Question: My folder hierarchy for the pages are (They are all in the same folder):
'''
Site.Master
Default.aspx
find_provider.aspx
provider.aspx
'''
I have a 'Web.sitemap' page set up:
'''
<?xml version="1.0" encoding="utf-8" ?>
<siteMap xmlns="http://schemas.microsoft.com/AspNet/SiteMap-File-1.0" >
<siteMapNode url="~/Default.aspx" title="Home" description="Homepage">
<siteMapNode url="~/find_provider.aspx" title="Provider" description="Search for provider">
<siteMapNode url="~/provider.aspx" title="Profile" description="Shows each provider profile" />
</siteMapNode>
</siteMapNode>
</siteMap>
'''
I am calling in my MasterPage:
'''
<div id="navigation">
<ul>
<li><asp:HyperLink runat="server" ID="lnkHome" NavigateUrl="~/Default.aspx">Home</asp:HyperLink></li>
<asp:Repeater runat="server" ID="menu" DataSourceID="SiteMapDataSource1">
<ItemTemplate>
<li>
<asp:HyperLink ID="HyperLink1" runat="server" NavigateUrl='<%# Eval("Url") %>'><%# Eval("Title") %></asp:HyperLink>
</li>
</ItemTemplate>
</asp:Repeater>
</ul>
<asp:SiteMapDataSource ID="SiteMapDataSource1" runat="server" ShowStartingNode="false" />
</div>
'''
So 'Default.aspx' is my landing page. User can click on 'find_provider.aspx' to search for a provider of their choice. For each provider search result, the user can click on PROFILE link to view information for each individual provider, which is the 'provider.aspx' page.
So:
- 'Home'- 'Home Provider'- 'Home Provider Profile'
Instead, I see this on my page (no matter what page I am in):
Please help me modify the code so that breadcrumb is shown for each sitenode and subsitenode.
Sample of what I want to achieve:
HTML:
'''
<div class="bcHolder brClear"> <!-- BC MAIN -->
<div class="innerBreadCrumb"> <!-- INNER BC -->
<ul id="breadcrumb">
<li><a href="default.aspx" title="Home"><img src="theImages/homeIcon.gif" alt="Home" title="Home" class="home" /></a></li>
<li id="bc_fp"><a href="find_provider.aspx" title="Find a Provider">Find a Provider</a></li>
<!--<li>{ON THE CURRENT PAGE TEXT/URL</li>-->
</ul>
</div> <!-- INNER BC -->
</div> <!-- BC MAIN -->
'''
Output:

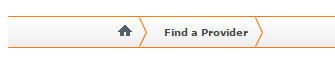
Answer: This currently works for me.. I have lots more code in my Page_Load but this is the important piece
in my current MasterPages Pre-Render Event I have a method called
'''
protected void Page_PreRender(object sender, EventArgs e)
{
SetNavigationLabel();
}
'''
Then I setup this inside of the Page_Load()
'''
protected void Page_Load(object sender, EventArgs e)
{
var pageUrl = GetCurrentPageName();
}
private void SetNavigationLabel()
{
RadMenu NavigationMenu = (RadMenu)this.FindControl("RadMenu1");
foreach (RadMenuItem m in NavigationMenu.Items)
{
if (Request.Url.AbsoluteUri.ToLower() == Server.MapPath(Request.Url.AbsolutePath.ToLower()) || m.Selected)
{
string sPagePath = System.Web.HttpContext.Current.Request.Url.AbsolutePath;
System.IO.FileInfo oFileInfo = new System.IO.FileInfo(sPagePath);
string sPageName = "~/" + oFileInfo.Name;
oFileInfo = null;
var navName1 = NavigationMenu.FindItemByUrl(Request.RawUrl);
var navName = navName1.Text;
lblNavTitle.Text = navName;
((IDisposable)NavigationMenu).Dispose();
break;
}
}
}
public string GetCurrentPageName()
{
var sPath = System.Web.HttpContext.Current.Request.Url.AbsolutePath;
FileInfo oInfo = new FileInfo(sPath);
var sReturn = oInfo.Name;
oInfo = null;
return sReturn;
}
'''